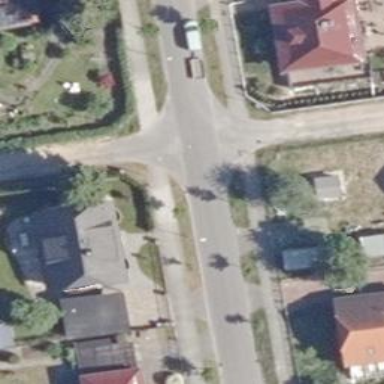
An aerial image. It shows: Residential road with asphalt surface and separate sidewalk.